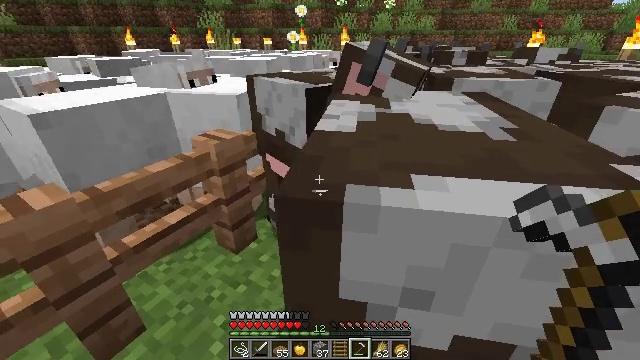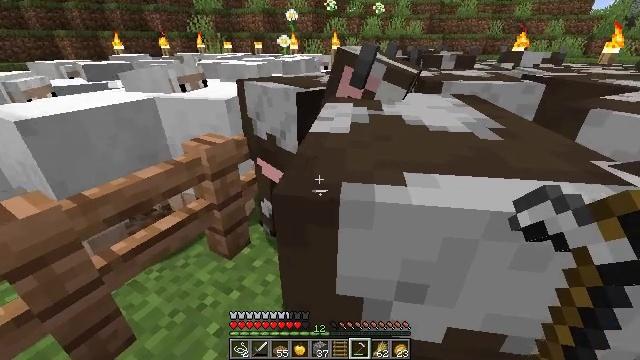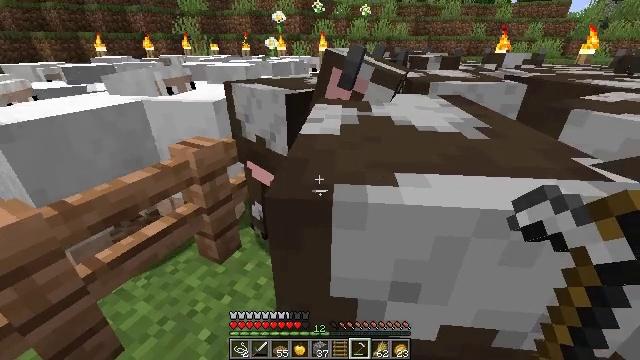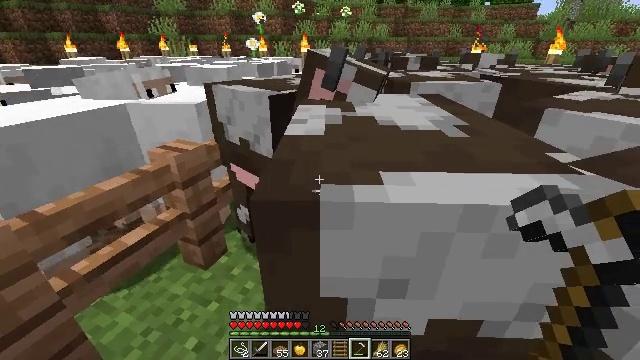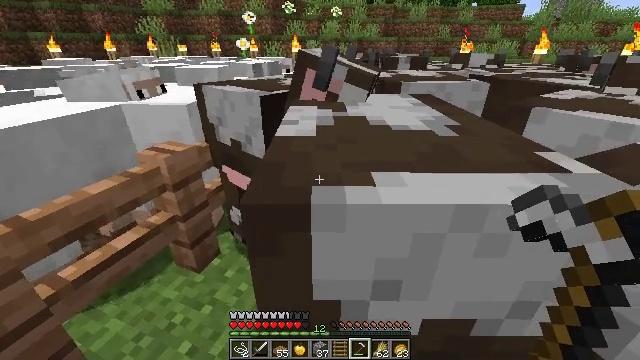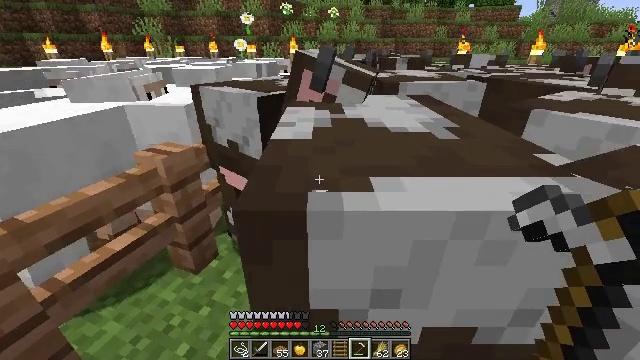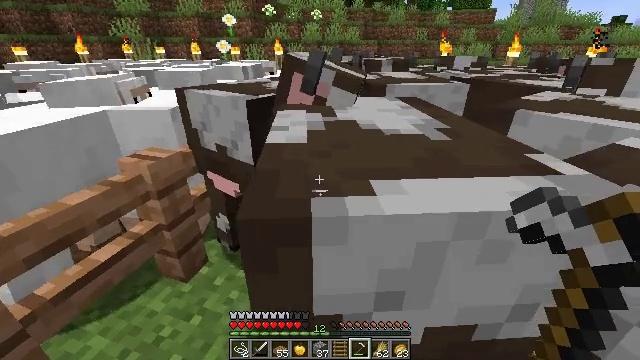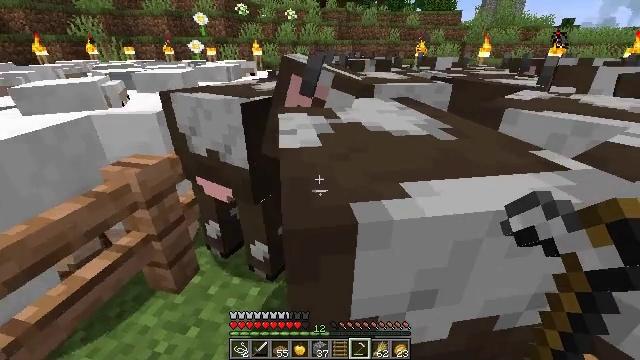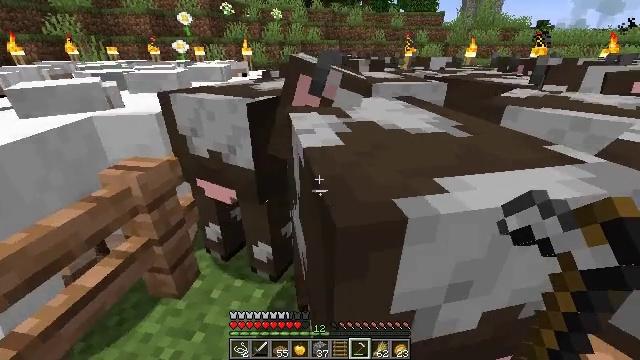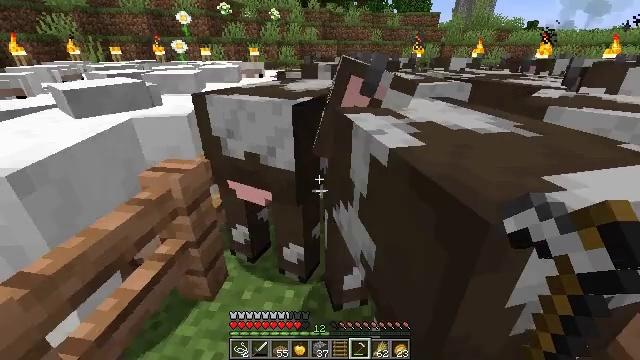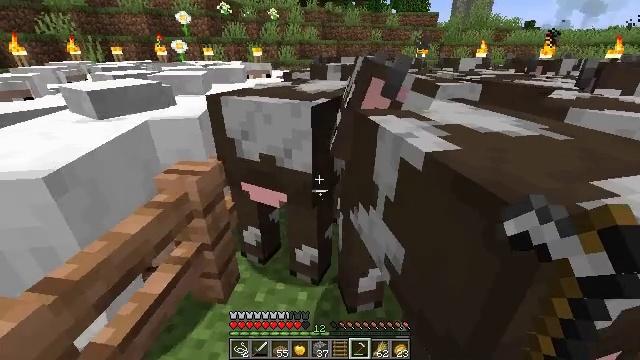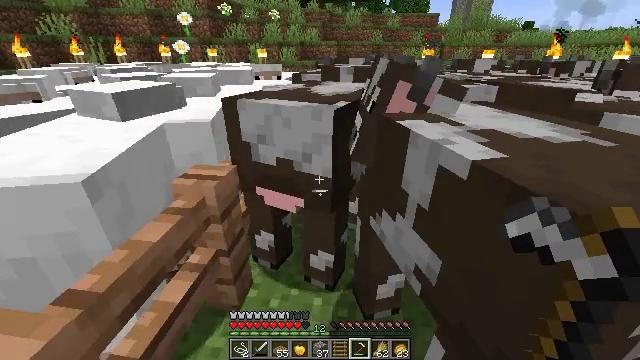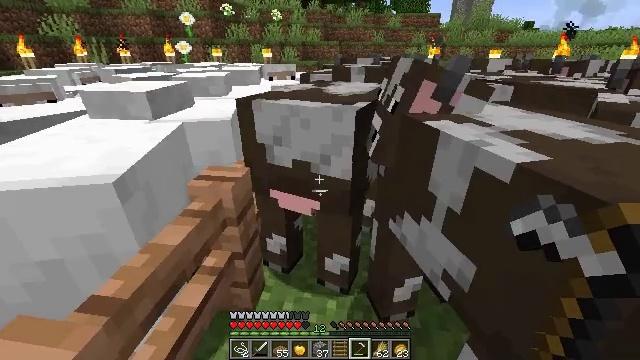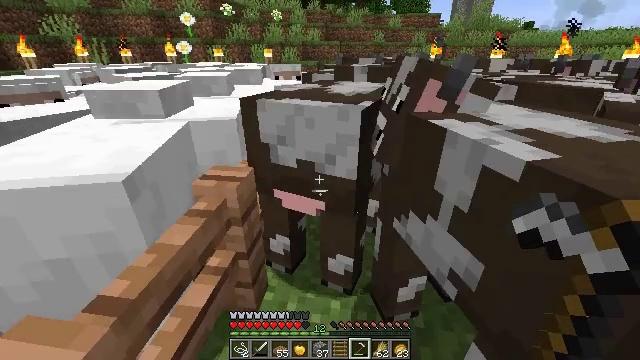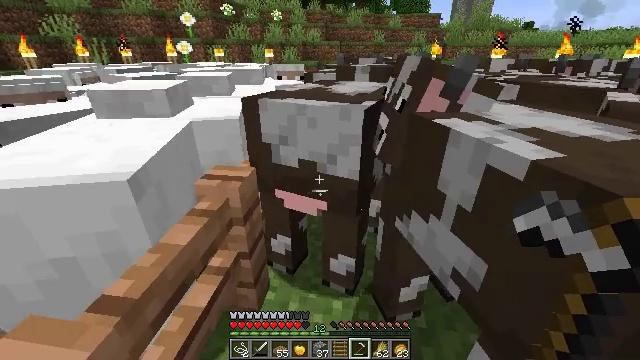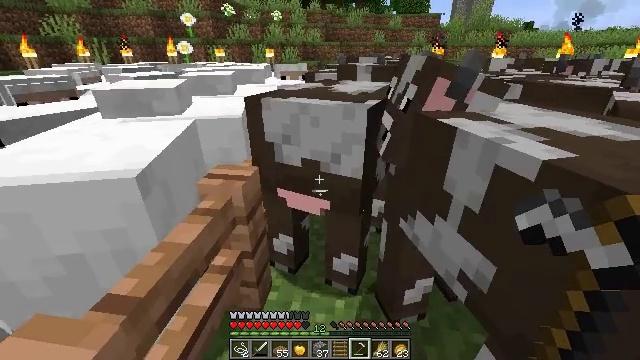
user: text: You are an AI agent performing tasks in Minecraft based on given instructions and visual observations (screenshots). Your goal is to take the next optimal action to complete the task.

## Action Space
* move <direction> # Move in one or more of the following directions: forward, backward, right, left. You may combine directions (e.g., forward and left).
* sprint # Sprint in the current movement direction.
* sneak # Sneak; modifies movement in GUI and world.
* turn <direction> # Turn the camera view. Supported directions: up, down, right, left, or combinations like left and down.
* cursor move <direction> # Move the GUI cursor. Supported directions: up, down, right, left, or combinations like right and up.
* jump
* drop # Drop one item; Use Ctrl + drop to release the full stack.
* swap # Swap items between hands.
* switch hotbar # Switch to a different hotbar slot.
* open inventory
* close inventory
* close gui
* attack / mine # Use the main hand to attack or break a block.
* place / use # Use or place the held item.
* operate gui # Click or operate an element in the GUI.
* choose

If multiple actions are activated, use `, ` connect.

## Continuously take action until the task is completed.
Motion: motion action
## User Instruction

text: Attack the jungle fence gate to remove it.
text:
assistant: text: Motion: turn right
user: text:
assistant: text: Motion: turn right
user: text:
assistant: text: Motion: turn right
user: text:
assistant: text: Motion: turn right
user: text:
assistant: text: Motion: no_op
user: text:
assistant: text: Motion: move left, turn right
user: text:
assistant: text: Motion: move left, turn right
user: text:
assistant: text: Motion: move left, turn right
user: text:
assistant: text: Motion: move left, turn right
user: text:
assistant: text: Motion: no_op
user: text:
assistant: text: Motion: no_op
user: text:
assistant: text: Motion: no_op
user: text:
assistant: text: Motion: no_op
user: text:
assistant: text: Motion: no_op
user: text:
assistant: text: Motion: no_op
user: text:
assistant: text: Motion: no_op
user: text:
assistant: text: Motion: turn right
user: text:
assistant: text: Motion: turn right
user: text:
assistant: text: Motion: turn right
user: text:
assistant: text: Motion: no_op
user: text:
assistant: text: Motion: no_op
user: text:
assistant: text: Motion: no_op
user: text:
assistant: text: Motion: no_op
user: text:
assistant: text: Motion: no_op
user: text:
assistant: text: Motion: no_op
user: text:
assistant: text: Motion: no_op
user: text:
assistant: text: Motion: move forward
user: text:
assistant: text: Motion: move forward
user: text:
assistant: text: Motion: move forward
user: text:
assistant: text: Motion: move forward